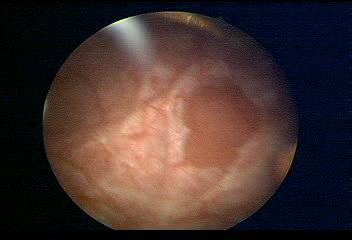
Modality: WLC
Class: Malignant
Subclass: LowGradePapillary
Lesion: L1
Stage: Ta
Morphology: Papillary
Bladder cancer association: Yes
Annotated structures: Tumor